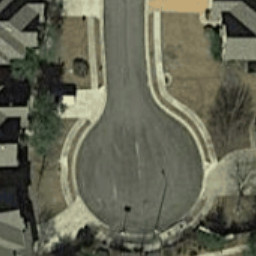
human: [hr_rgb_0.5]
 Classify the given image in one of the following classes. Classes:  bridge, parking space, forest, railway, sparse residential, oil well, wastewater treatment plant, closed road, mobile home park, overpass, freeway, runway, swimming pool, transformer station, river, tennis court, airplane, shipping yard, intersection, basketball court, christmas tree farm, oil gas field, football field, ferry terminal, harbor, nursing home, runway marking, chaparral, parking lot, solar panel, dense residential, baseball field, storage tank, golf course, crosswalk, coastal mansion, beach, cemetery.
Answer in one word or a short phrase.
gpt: closed road